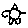
Label: sun